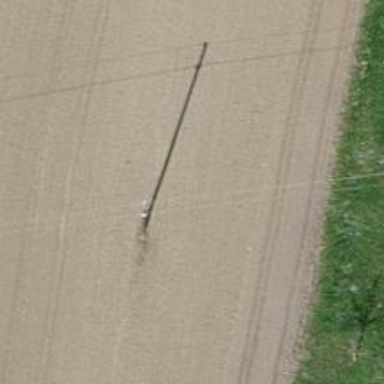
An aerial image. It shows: Power pole.